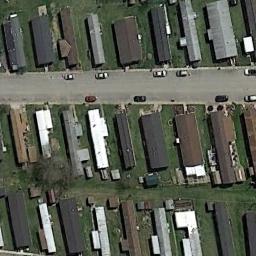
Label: mobile_home_park